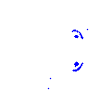
Particle: electron